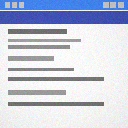
Screen state: on